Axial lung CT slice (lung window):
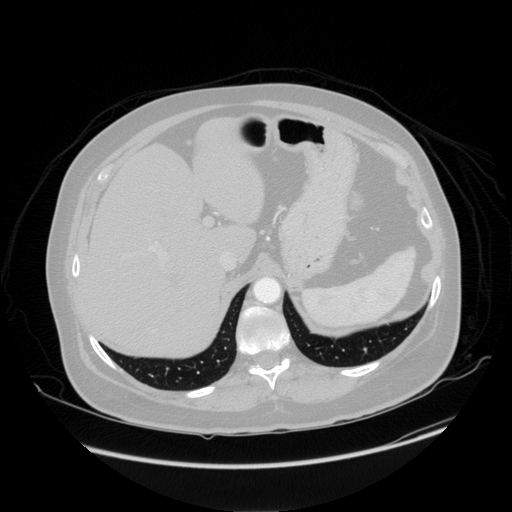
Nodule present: no